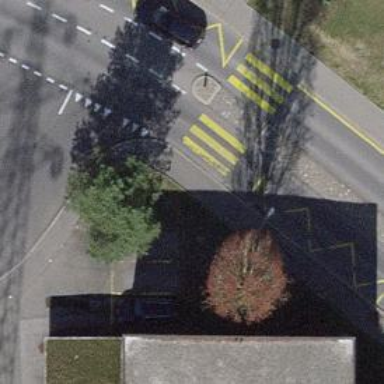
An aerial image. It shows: Asphalt sidewalk along the footway.